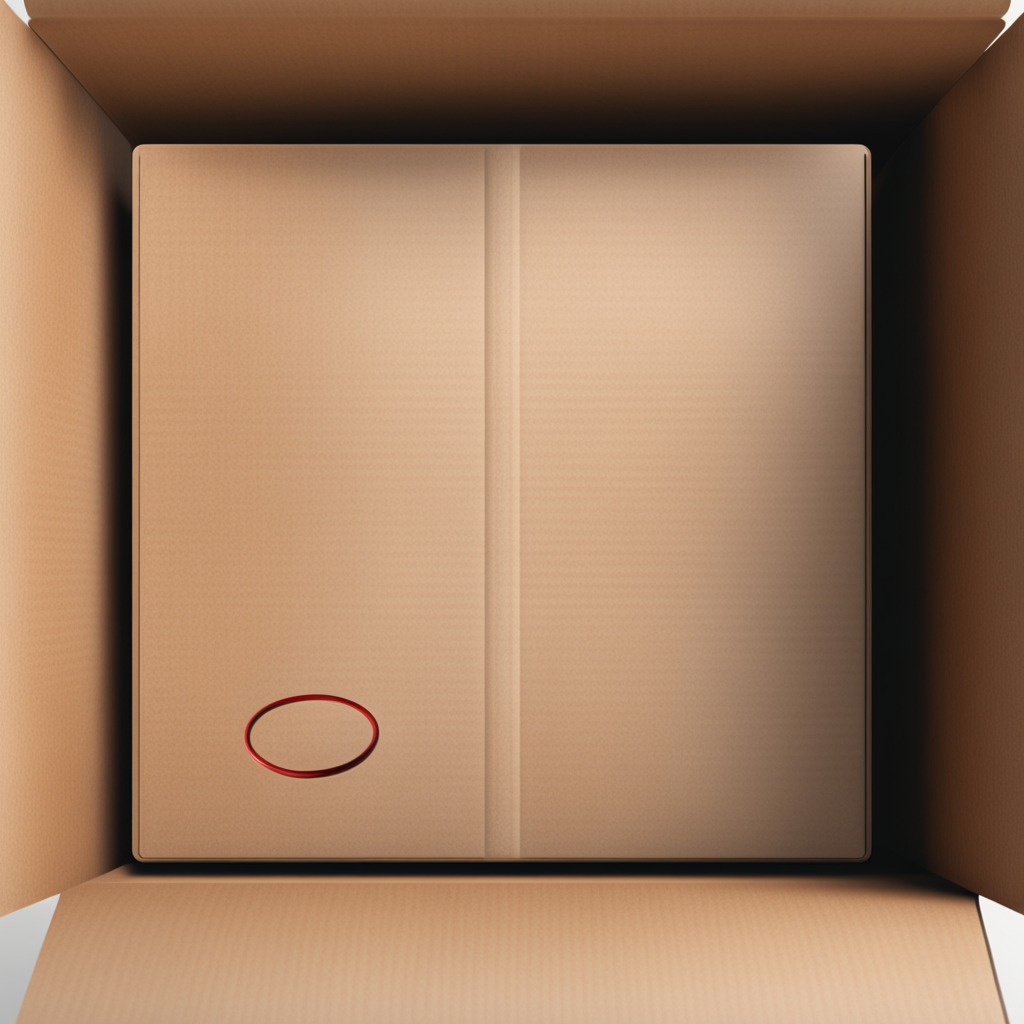
A rubber O-ring lying on a cardboard box surface in an outdoor workshop during daytime bright natural light soft shadows slightly creased but